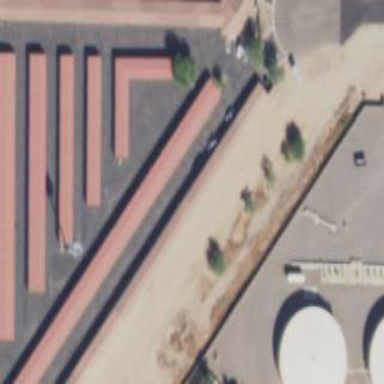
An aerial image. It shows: Storage rental shop.